Question: I have used <URL>. The form fields are shown in the image below. As you can see there is a check box named cancel. What I want is if the 'cancel' check box is clicked, It will only requires the check number and will allow the rest to be empty. Without using dynamic form I can easily implement this using 'when' and 'whenClient' validators since I can get exactly the 'name' of the checkbox.
The problem here is that the dynamic form generates this kind of 'name' series for the checkboxes...
'''
TblDvBub[0][is_cancelled][]
TblDvBub[1][is_cancelled][]
TblDvBub[2][is_cancelled][]
'''

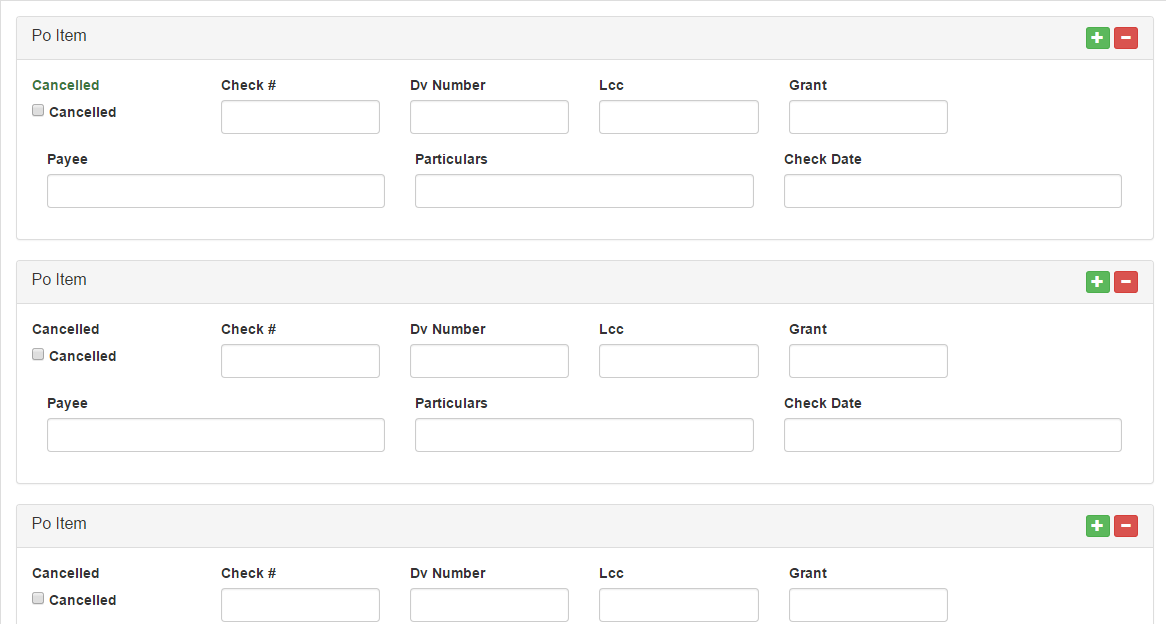
Answer: I think you could extract the name of is_cancelled checkbox using 'attribute.name' from 'whenClient' => 'function(attribute, value){}' argument. console.log that 'attribute' - there must be an object with 'name' property - there you may get the number (use regex) of current TblDvBub.
By the way why do you use multiple is_cancelled[] field - doesn't it already belong to particular TblDvBub subarray?